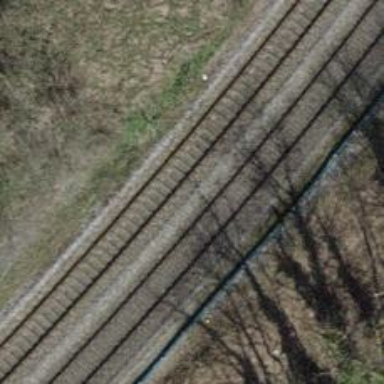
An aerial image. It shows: Railway milestone.